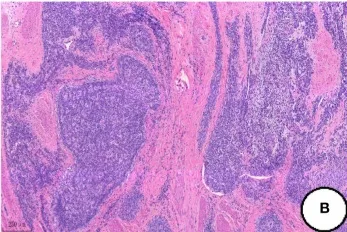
Histological findings of the tumor. The tumor is composed of epithelium, and ,mesenchyma, which are promiscuously distributed but with clear boundaries. (Coloration HE, magnificationx100 in A.
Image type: pathology (h&e)